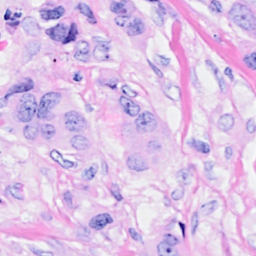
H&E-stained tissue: Breast